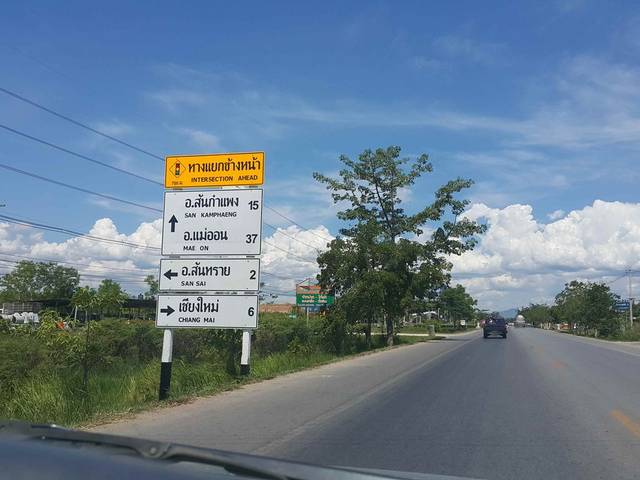
Region: Thailand
Coordinates: 18.837, 99.031